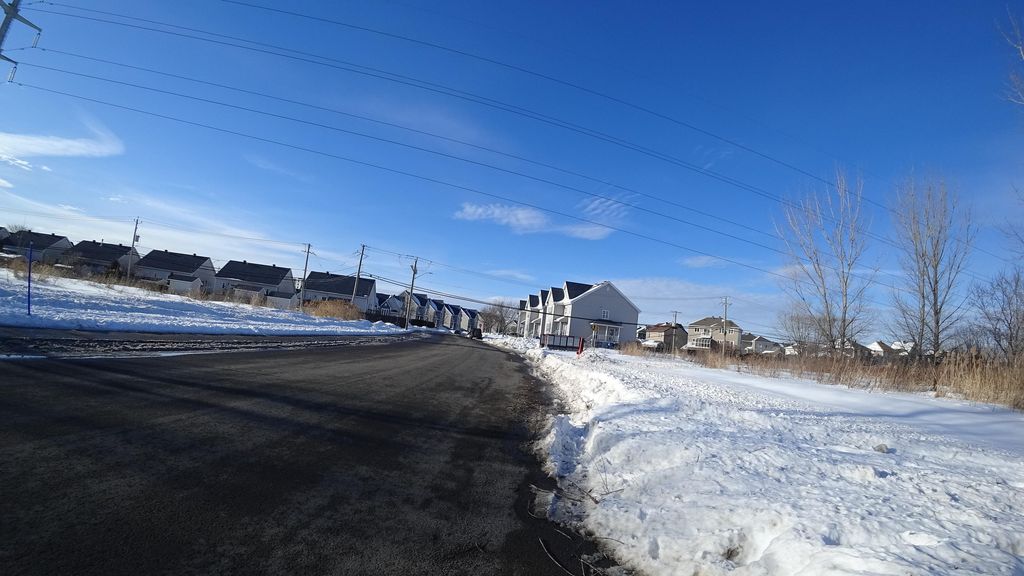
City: quebec_city